Field crop: tomato
Growth stage: 1
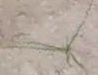
Species: cyperus